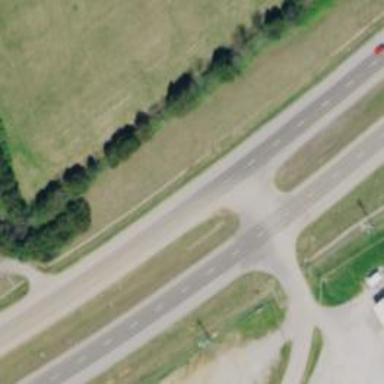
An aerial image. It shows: Trunk link highway.